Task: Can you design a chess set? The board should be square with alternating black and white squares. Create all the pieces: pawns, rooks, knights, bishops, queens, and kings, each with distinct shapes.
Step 5043:
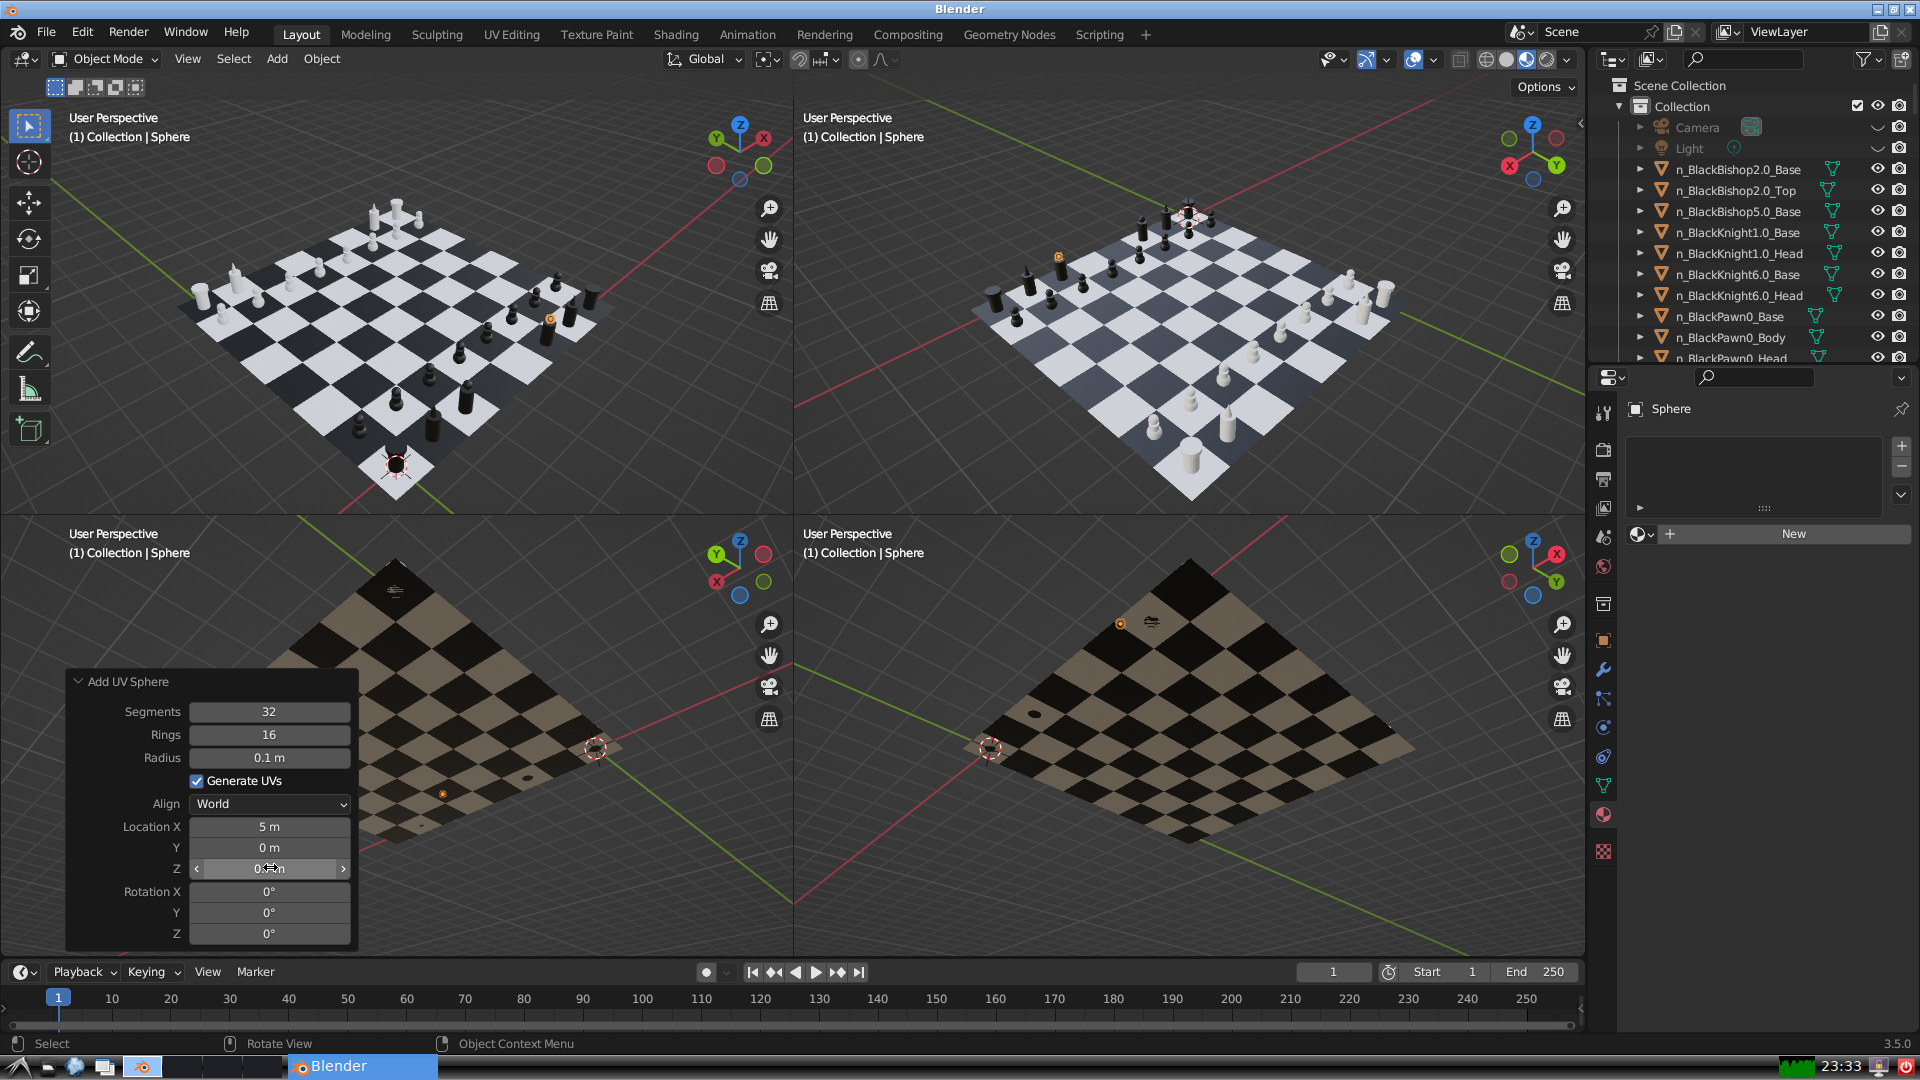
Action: {"mouse_move": [960, 540]}